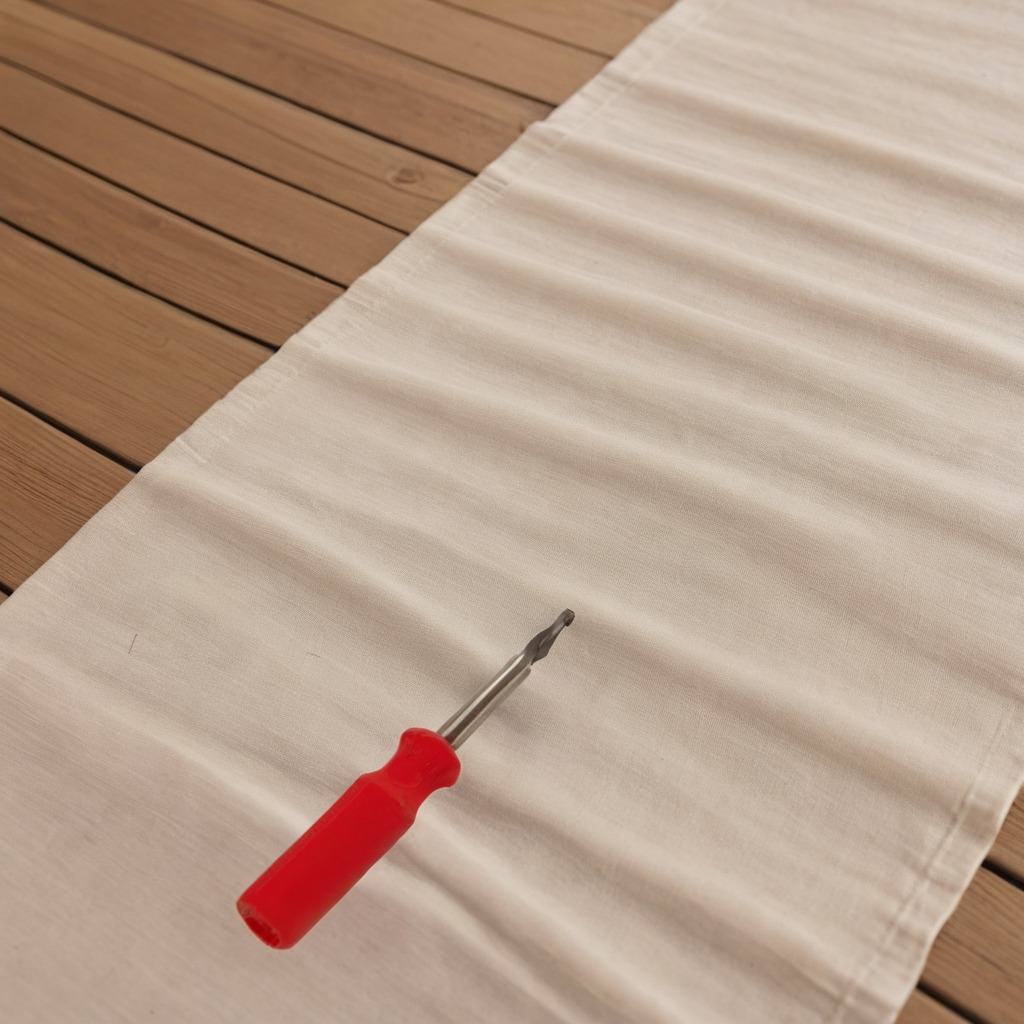
A screwdriver lying on the wooden table.